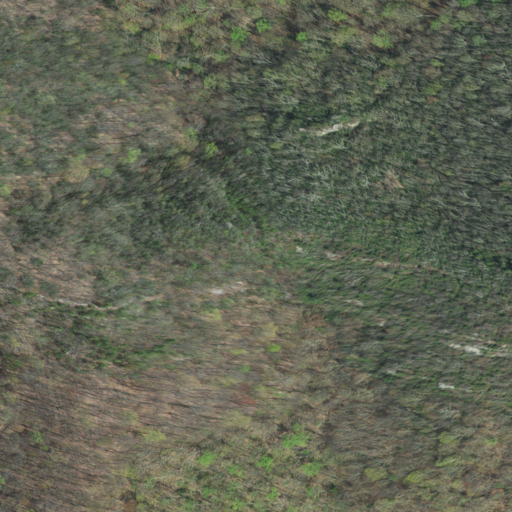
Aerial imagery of gap in Virginia named Bow Gap containing deciduous forest and mixed forest